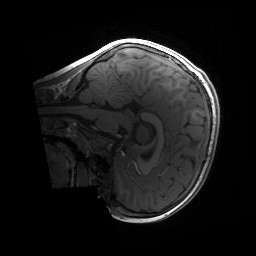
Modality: T1w
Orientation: sagittal
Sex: male
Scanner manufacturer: siemens
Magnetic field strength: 3 T
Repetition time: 1.9 s
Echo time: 0.00243 s